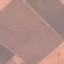
Label: AnnualCrop